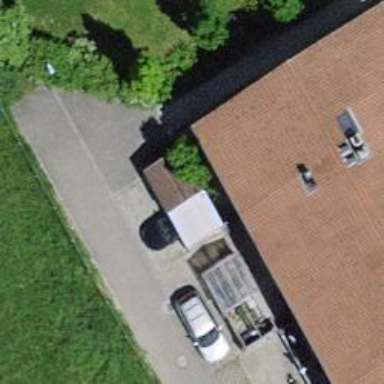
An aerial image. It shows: Terrace building.